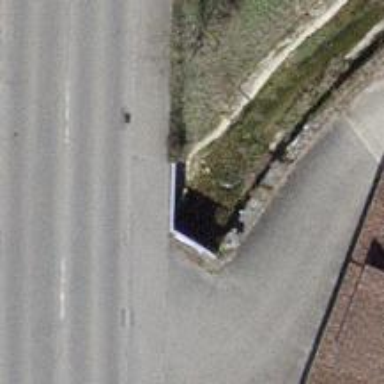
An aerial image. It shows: Tunnel.